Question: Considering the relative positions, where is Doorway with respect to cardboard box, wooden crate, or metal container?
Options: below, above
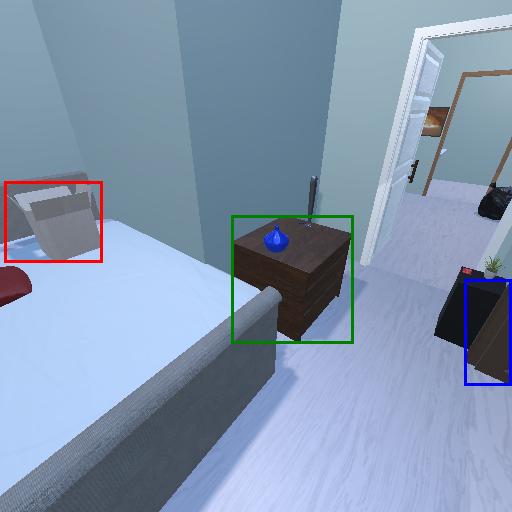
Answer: below